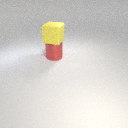
large yellow rubber cube above large red metal cylinder